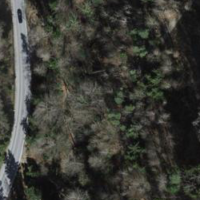
EUNIS habitat code: 44
Species observed at this site:
Lamium galeobdolon